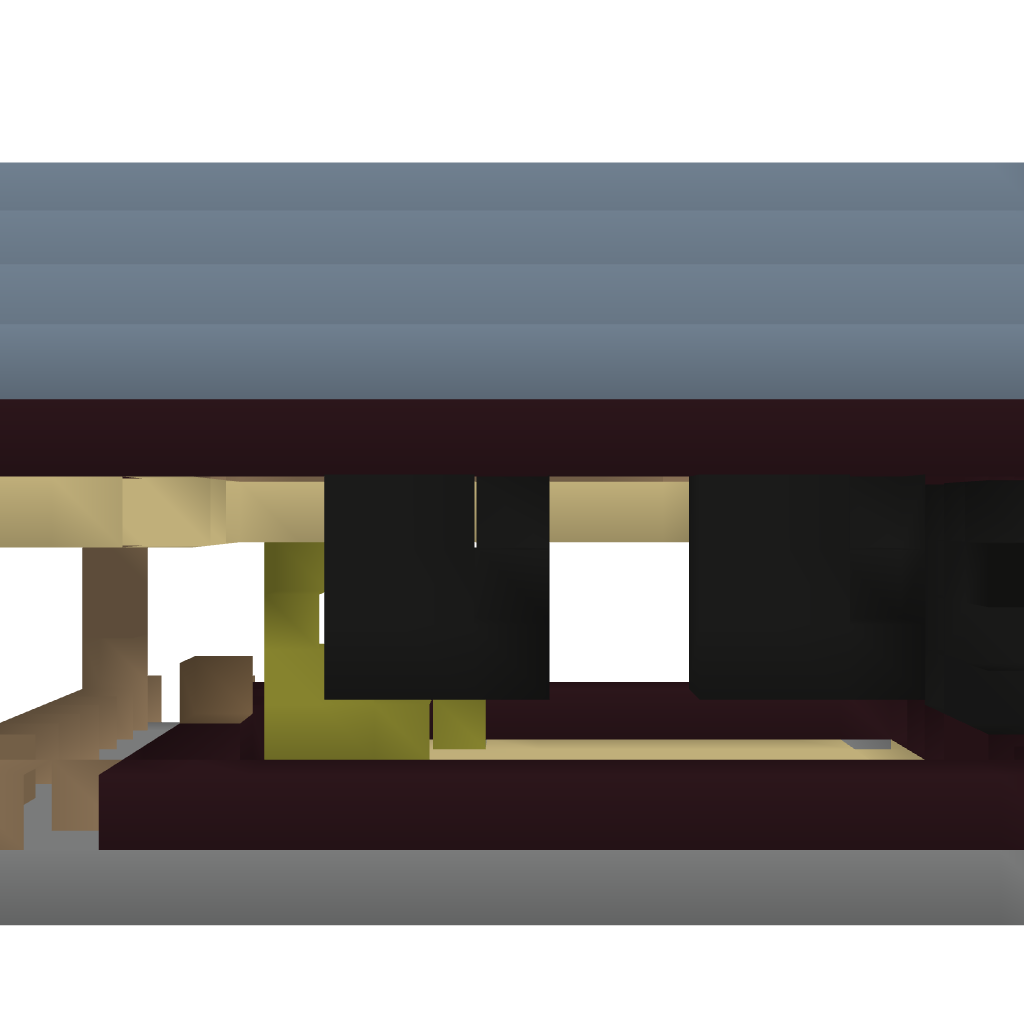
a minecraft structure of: House 1